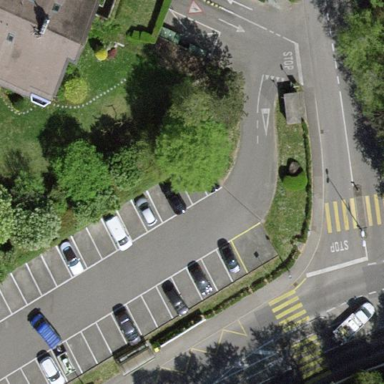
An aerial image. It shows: Parking area with surface.